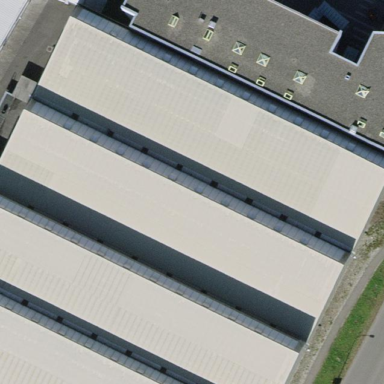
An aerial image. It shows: Commercial building.